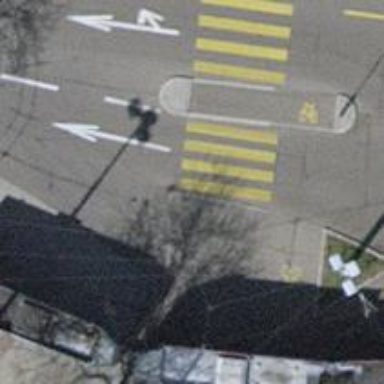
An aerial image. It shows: Kerb serving as barrier.